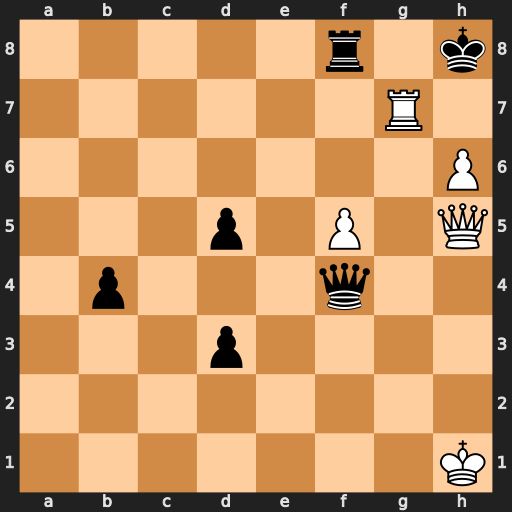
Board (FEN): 5r1k/6R1/7P/3p1P1Q/1p3q2/3p4/8/7K
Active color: w
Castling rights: -
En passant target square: -
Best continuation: Rh7+ Kxh7 Qg6+ Kh8 Qg7#